三年级 · 算术
一箱牛奶有 12 盒, 每盒 9 元。用 $12 \times 9$ 计算一箱牛奶的价钱, 9 去乘十位的 1 (见图)计算的是 ( )盒牛奶的价钱。

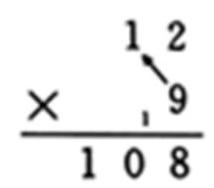
A. 12
B. 10
C. 9
D. 1
答案: B
解析: $\mathrm{B}$

【分析】计算 $12 \times 9$ 时, 用 9 乘 12 的十位上的 1 , 表示 9 乘 1 个十, 得到 9 个十。表示 10 盒牛奶共 90 元。

【详解】 9 去乘十位的 1 计算的是 10 盒牛奶的价钱。

故答案为: B

【点睛】本题考查经济问题和两位数乘一位数的计算, 关键是明确 1 在十位, 表示 1 个十。